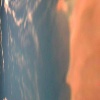
Label: water